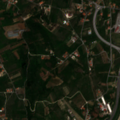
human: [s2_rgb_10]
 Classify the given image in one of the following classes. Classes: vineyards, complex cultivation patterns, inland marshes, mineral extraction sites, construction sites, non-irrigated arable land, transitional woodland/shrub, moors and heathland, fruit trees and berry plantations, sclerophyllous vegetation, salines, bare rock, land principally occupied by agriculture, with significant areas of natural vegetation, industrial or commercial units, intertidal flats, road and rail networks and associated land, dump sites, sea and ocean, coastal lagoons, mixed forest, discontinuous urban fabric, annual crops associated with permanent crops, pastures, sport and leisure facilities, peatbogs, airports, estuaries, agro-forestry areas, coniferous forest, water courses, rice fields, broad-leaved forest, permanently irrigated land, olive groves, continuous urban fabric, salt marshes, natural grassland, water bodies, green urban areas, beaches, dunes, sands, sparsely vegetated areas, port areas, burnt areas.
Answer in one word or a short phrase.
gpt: discontinuous urban fabric, vineyards, complex cultivation patterns, land principally occupied by agriculture, with significant areas of natural vegetation